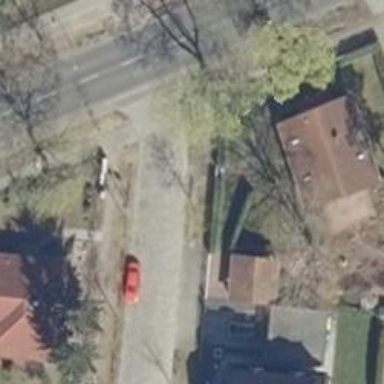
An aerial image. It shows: Residential road.